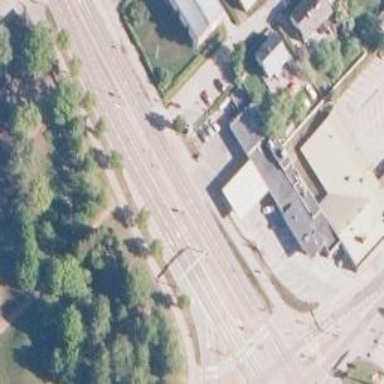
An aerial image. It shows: Convenience shop.